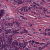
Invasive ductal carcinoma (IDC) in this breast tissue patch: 1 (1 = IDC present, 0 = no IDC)